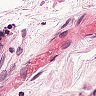
Metastatic tissue present: no